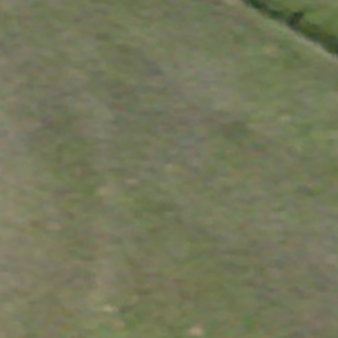
Label: other